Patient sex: F
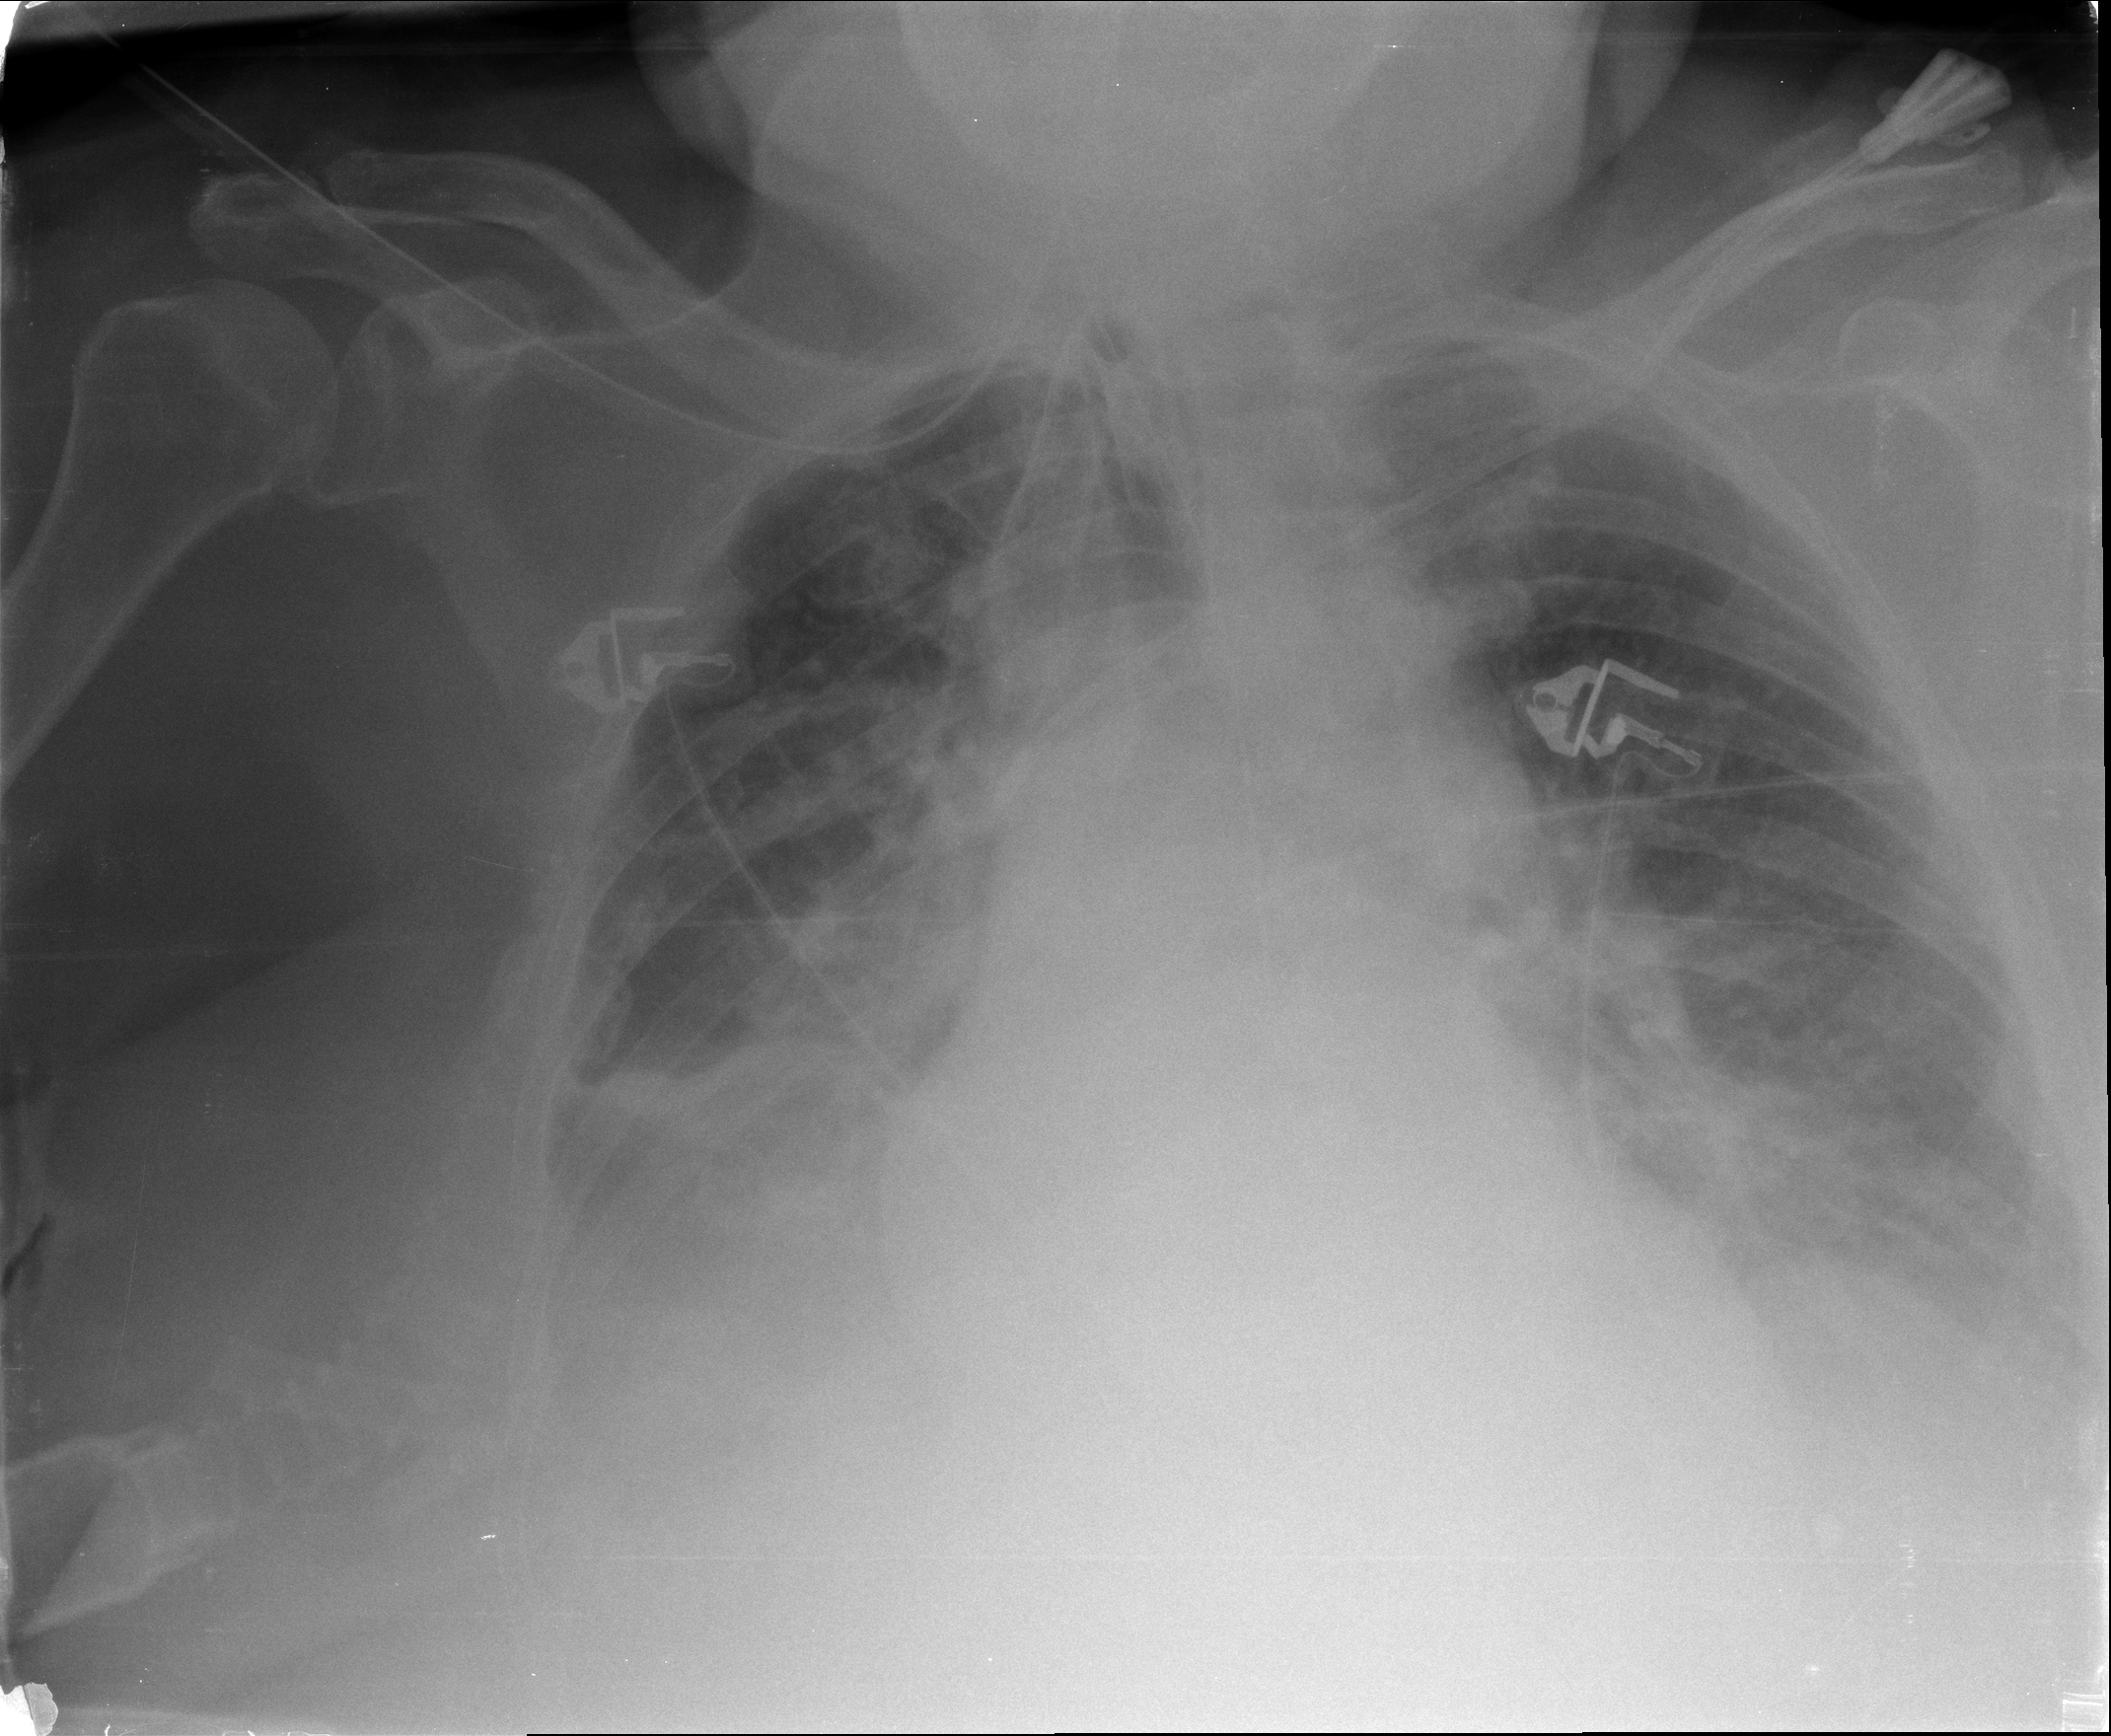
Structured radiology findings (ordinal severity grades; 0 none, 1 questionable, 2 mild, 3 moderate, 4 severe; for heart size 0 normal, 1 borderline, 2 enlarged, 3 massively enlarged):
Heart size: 0
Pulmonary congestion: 0
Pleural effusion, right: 2
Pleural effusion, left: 0
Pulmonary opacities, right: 0
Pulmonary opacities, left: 0
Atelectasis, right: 2
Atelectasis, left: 0